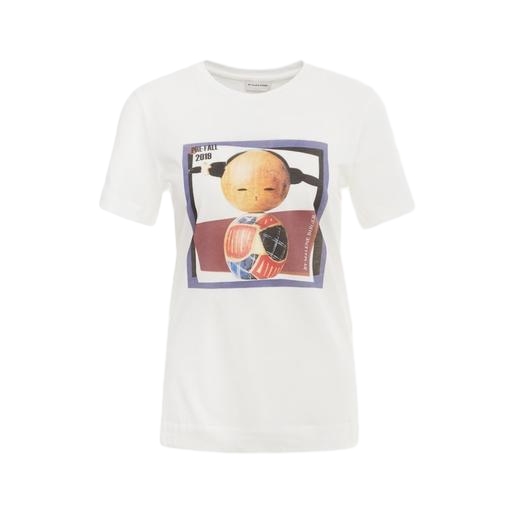
graphic t-shirt, multicolor white face t-shirt, graphic tee, white background